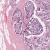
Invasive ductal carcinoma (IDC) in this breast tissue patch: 1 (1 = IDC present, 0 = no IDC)